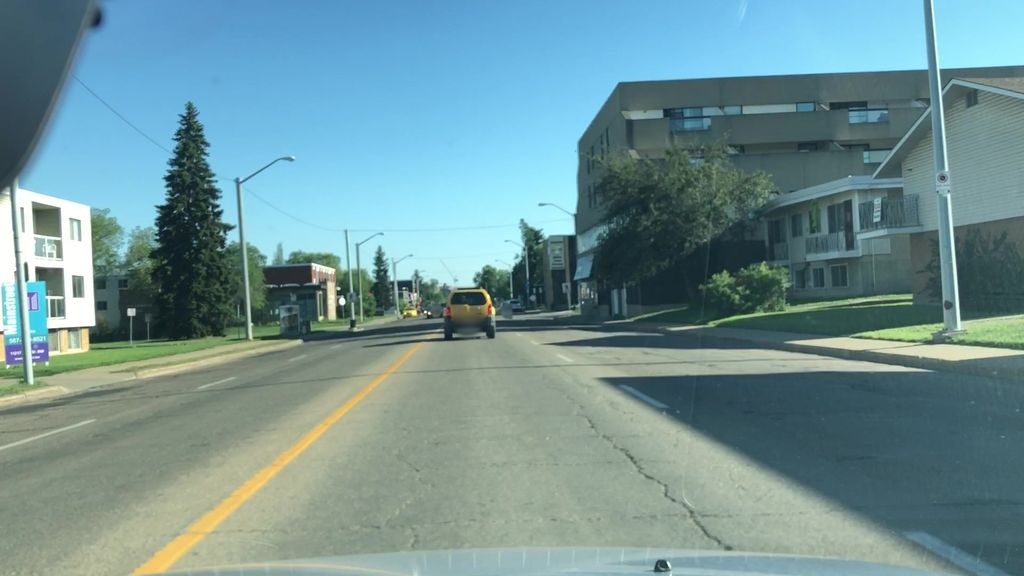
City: edmonton